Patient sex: M
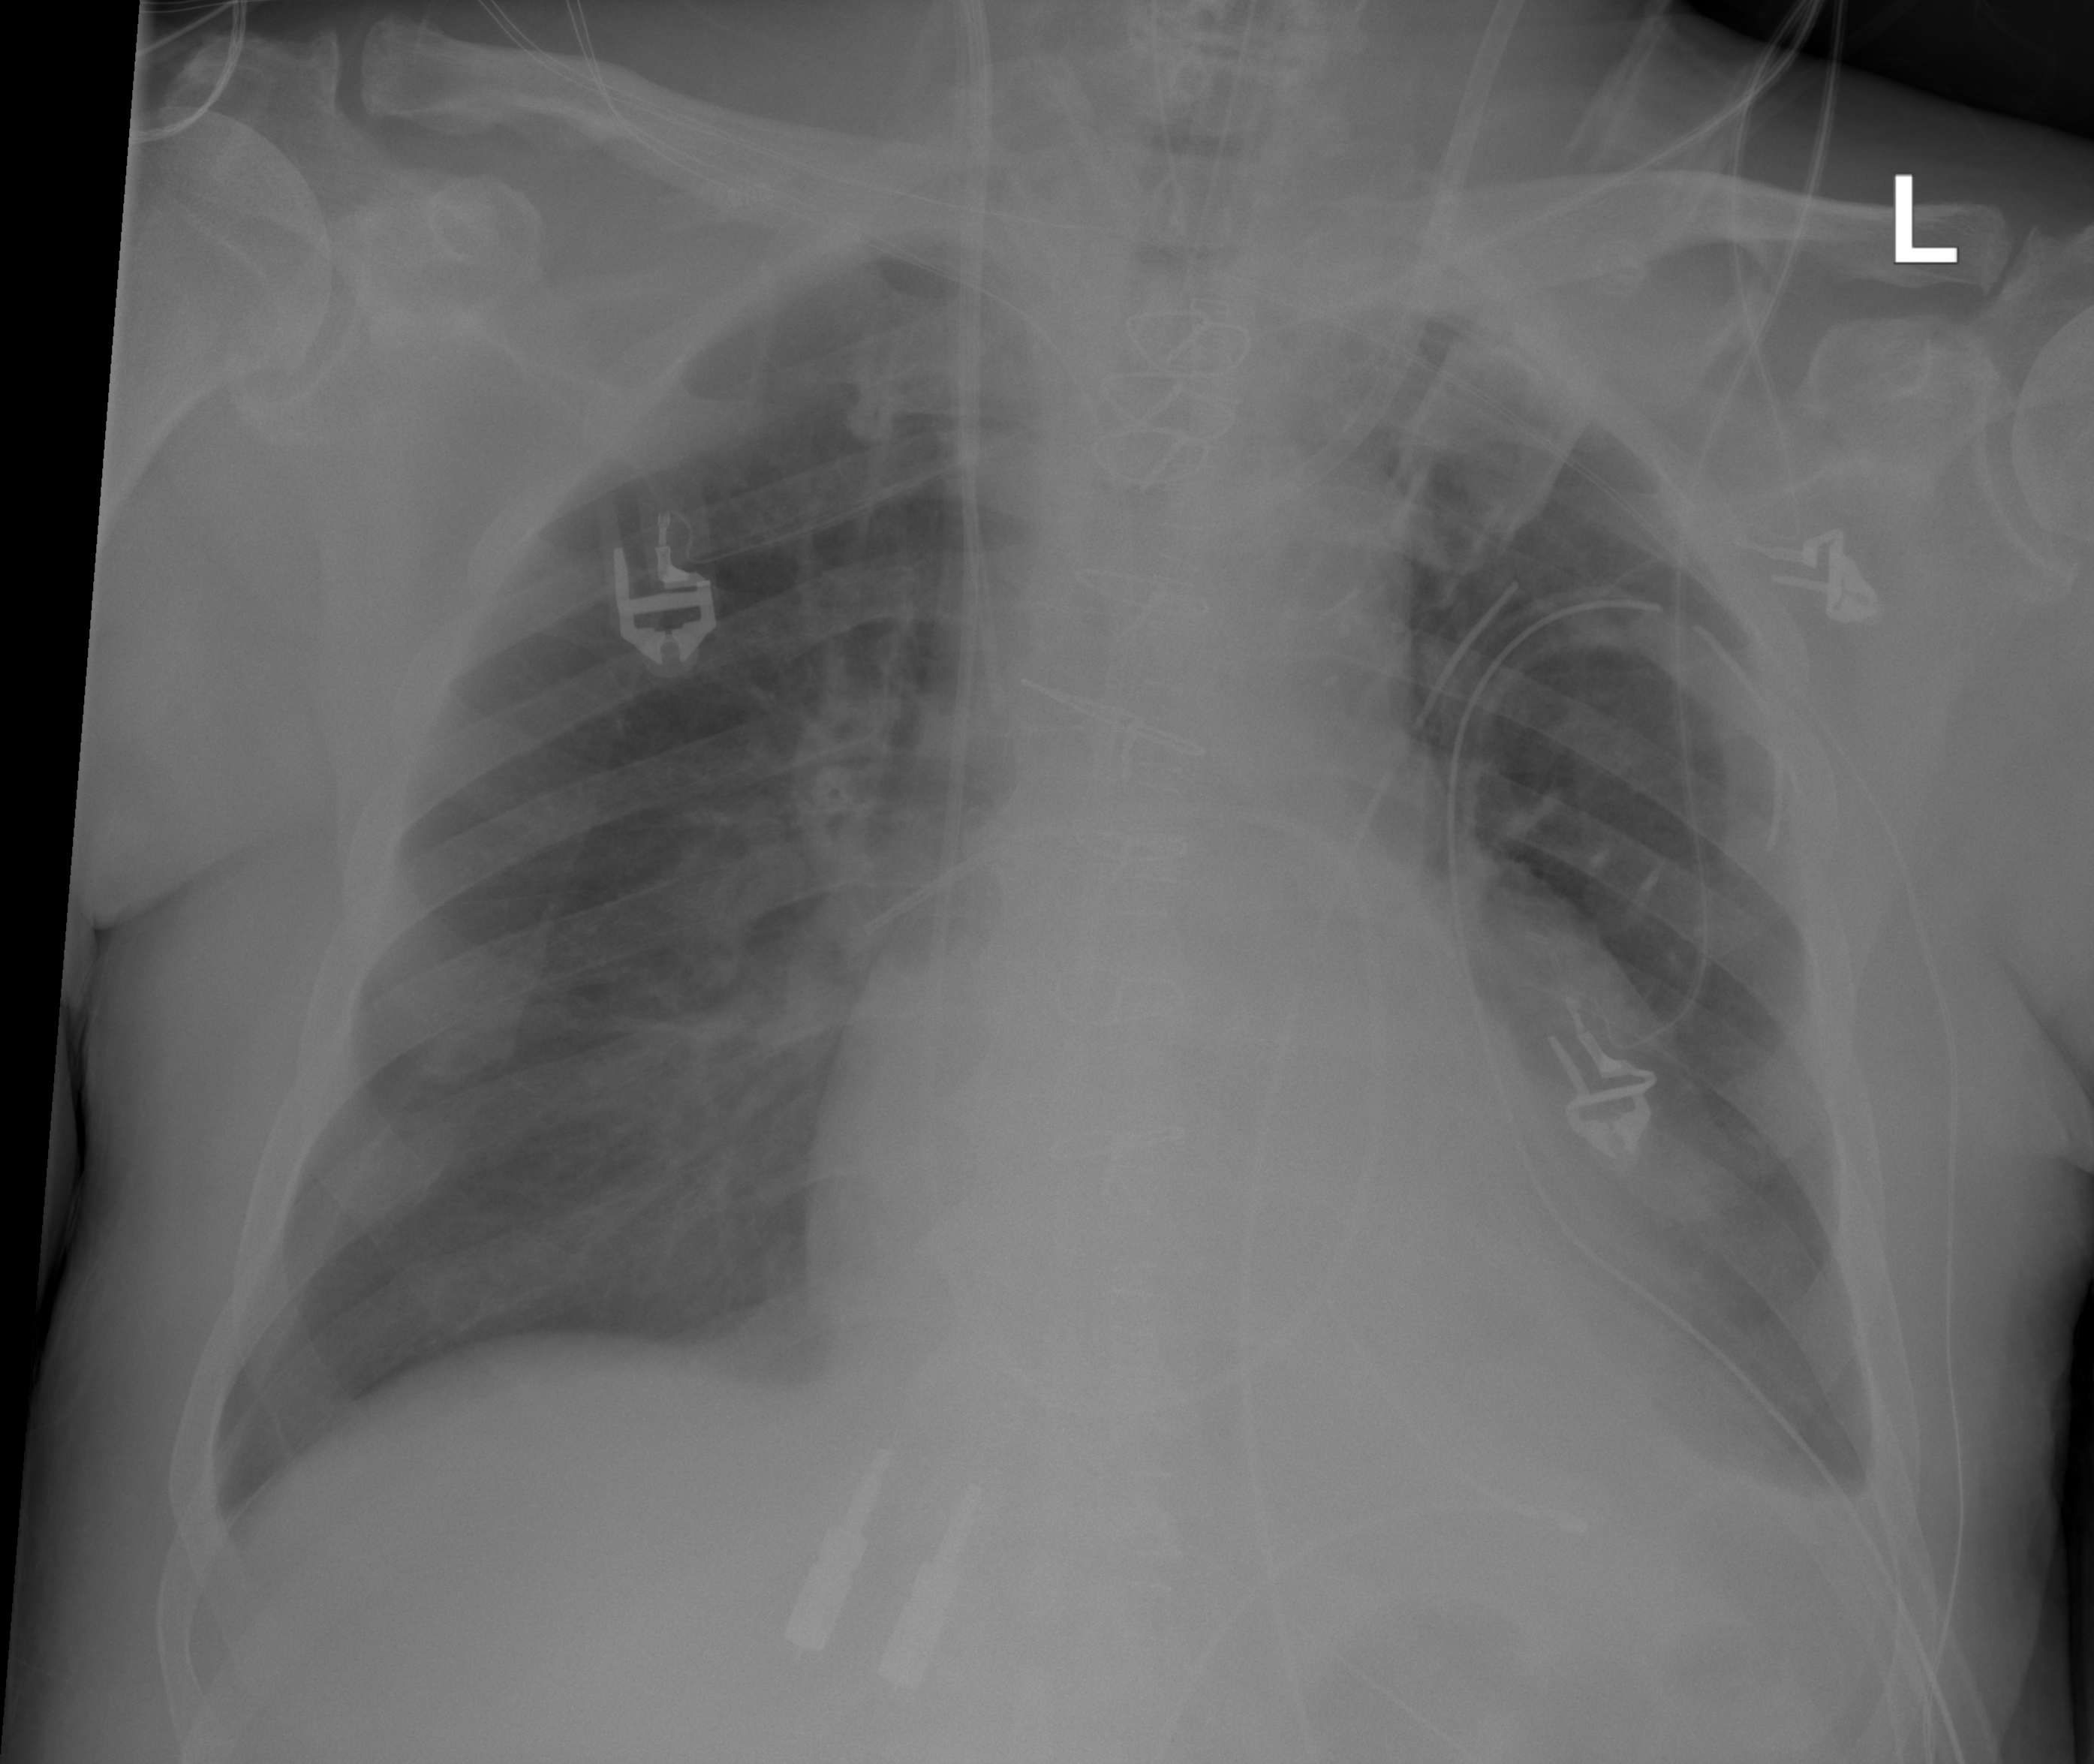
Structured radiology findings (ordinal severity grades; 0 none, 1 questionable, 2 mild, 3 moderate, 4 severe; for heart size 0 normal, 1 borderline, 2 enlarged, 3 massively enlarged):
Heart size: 2
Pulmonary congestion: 1
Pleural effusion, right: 0
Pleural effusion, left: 1
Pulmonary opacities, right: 1
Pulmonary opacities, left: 1
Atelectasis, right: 1
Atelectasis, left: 2